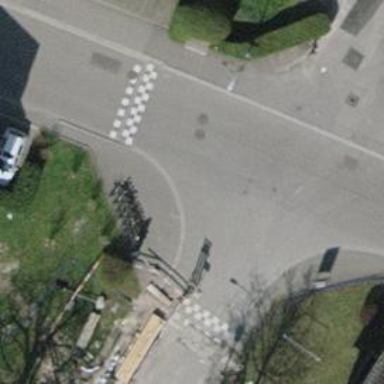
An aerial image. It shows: Bicycle rental service.